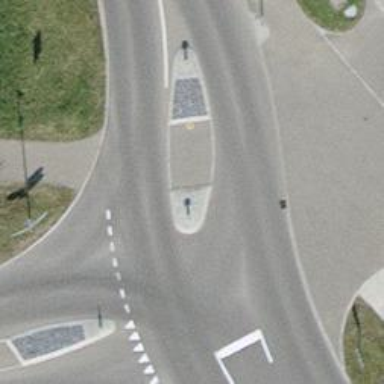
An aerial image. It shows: Tertiary road with asphalt surface.